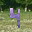
Label: 4